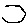
Label: hexagon